Field crop: maize
Growth stage: 1
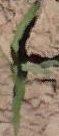
Species: maize